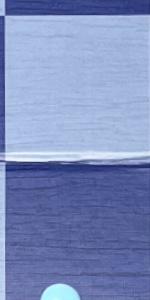
Label: Empty